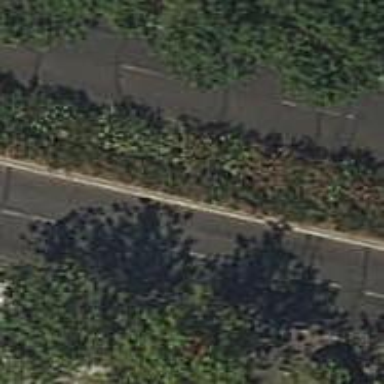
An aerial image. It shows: Pedestrian road.